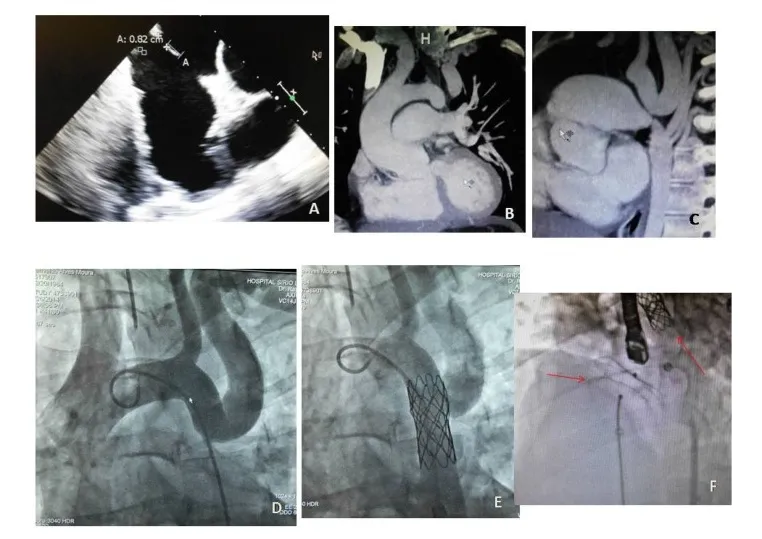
Transesophageal echocardiography shows two ASDs, measuring 8 and 26 mm,
in A. Magnetic resonance imaging clearly depicts, in B and C, the aortic
coarctation after the left subclavian artery with exuberant collateral
circulation into the descending aorta; at the angiography in D, extreme
aortic coarctation showing actual aortic disruption after the left
subclavian artery and the 15 x 40 mm stent placed at this site, in E;
and closure of the ASD using the CERA( ) device in F, together
with stent implant in the aorta (arrows).
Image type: radiology (mri)